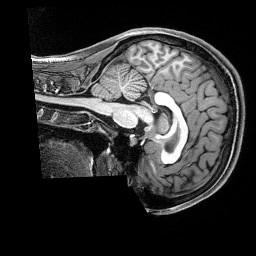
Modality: T1w
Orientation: sagittal
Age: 23
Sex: female
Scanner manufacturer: siemens
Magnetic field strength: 3 T
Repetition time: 2.8 s
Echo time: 0.00212 s